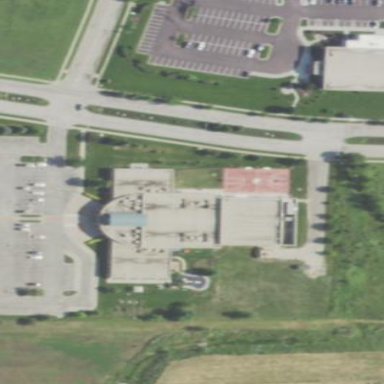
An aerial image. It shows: Sports center building.